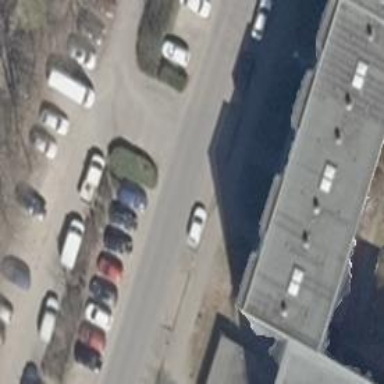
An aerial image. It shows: Parking aisle with pebblestone surface.